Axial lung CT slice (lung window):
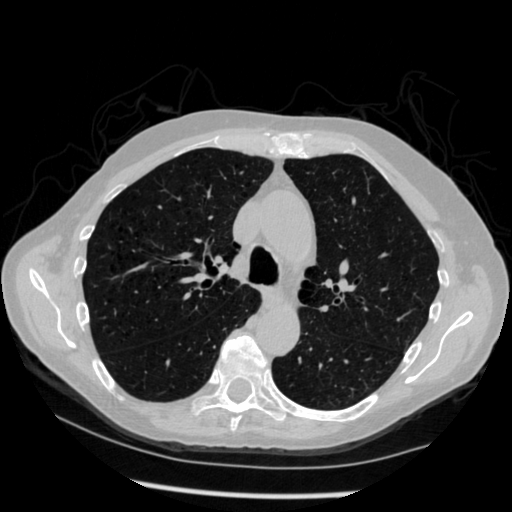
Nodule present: no